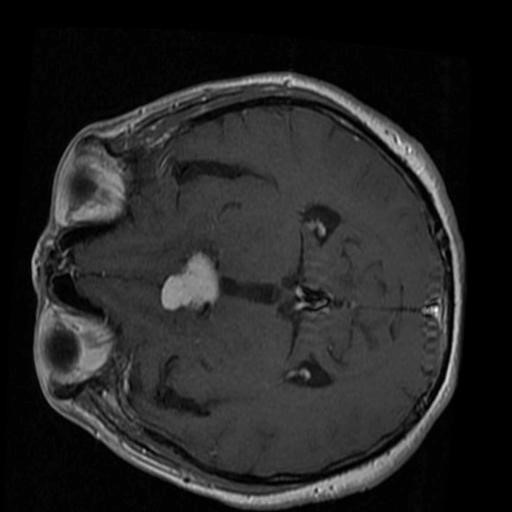
Label: brain_menin